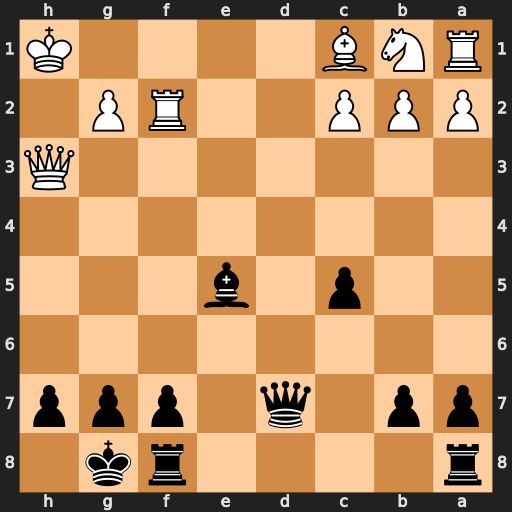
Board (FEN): r4rk1/pp1q1ppp/8/2p1b3/8/7Q/PPP2RP1/RNB4K
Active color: b
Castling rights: -
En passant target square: -
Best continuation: Qd1+ Rf1 Qxf1#